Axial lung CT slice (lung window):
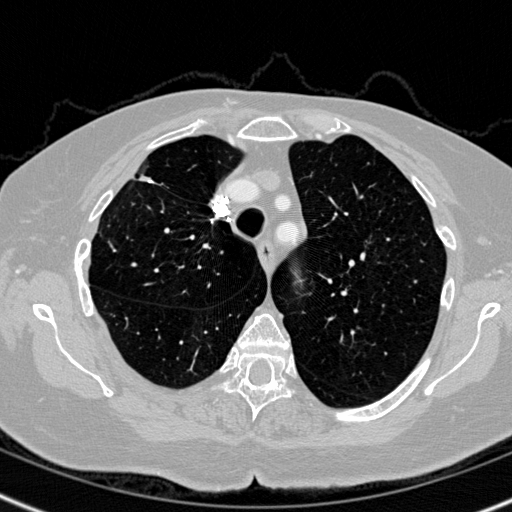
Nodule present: no